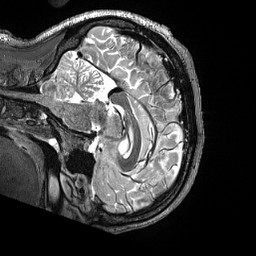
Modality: T2w
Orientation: sagittal
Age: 31
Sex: male
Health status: healthy
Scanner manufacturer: siemens
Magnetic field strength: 3 T
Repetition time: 3.2 s
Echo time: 0.563 s